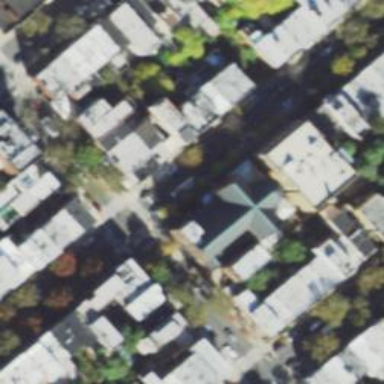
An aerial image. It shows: Beautiful church building.